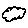
Label: cloud